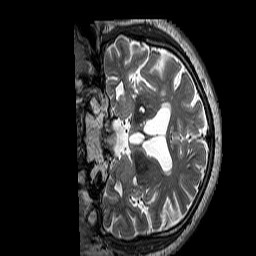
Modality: T2w
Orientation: coronal
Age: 58
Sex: male
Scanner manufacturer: siemens
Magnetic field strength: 3 T
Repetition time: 3.2 s
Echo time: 0.213 s